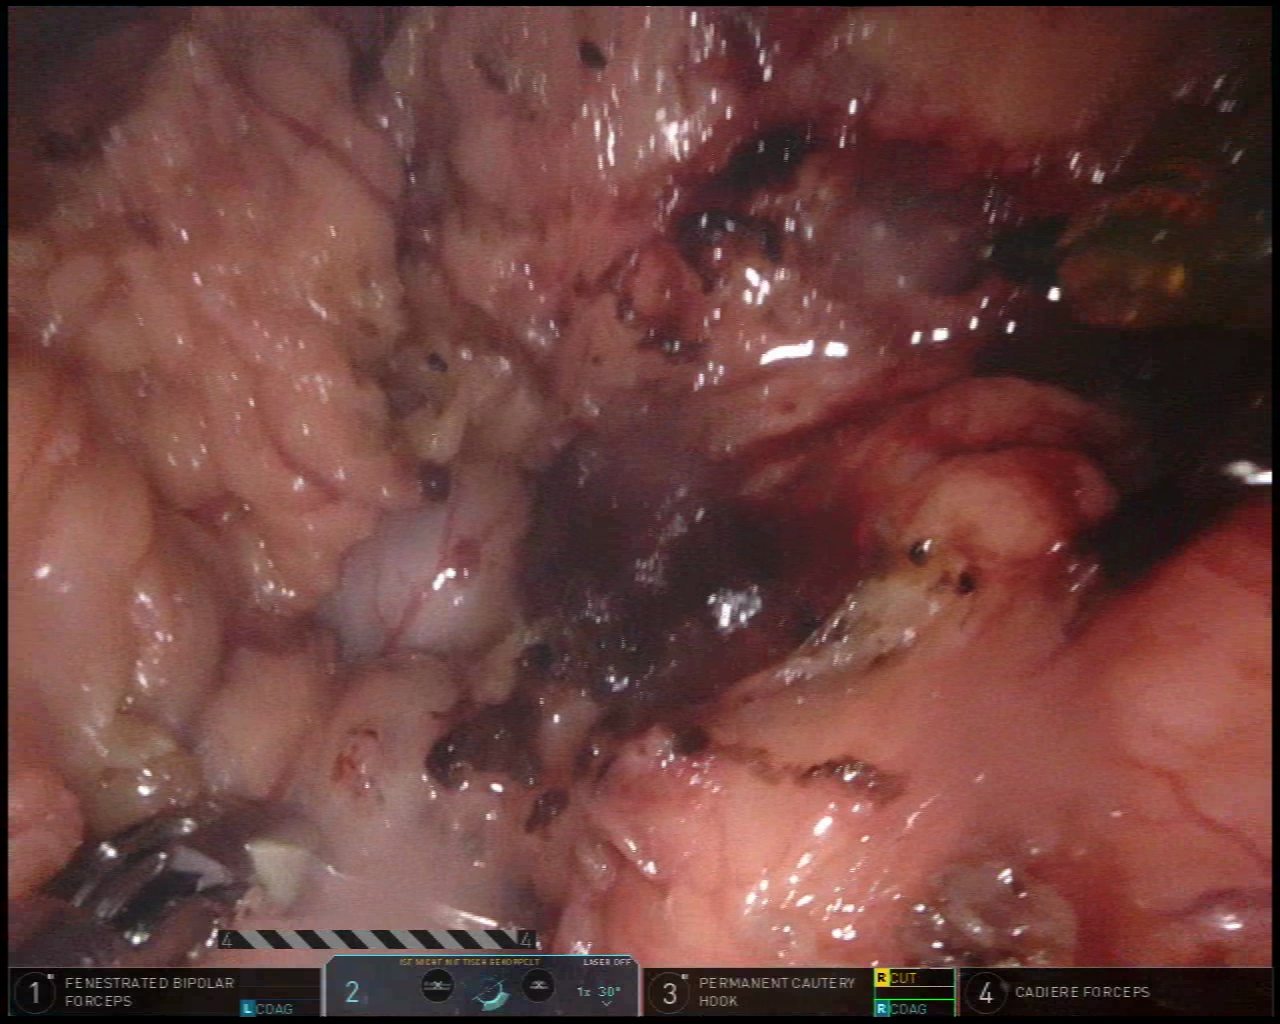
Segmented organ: stomach
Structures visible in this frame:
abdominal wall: no
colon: no
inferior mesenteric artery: no
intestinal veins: no
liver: no
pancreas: no
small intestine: no
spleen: no
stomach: yes
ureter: no
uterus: no
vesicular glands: no